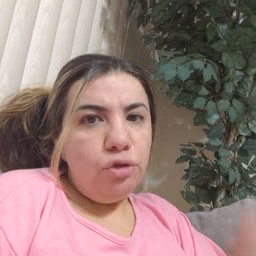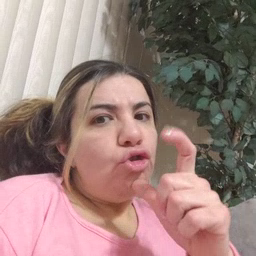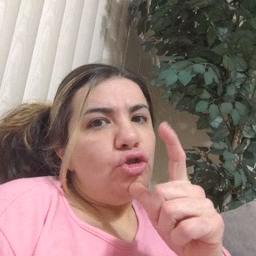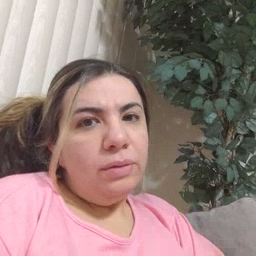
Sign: who